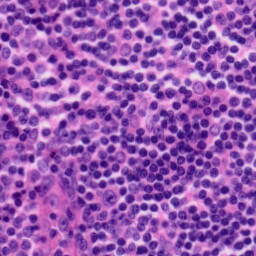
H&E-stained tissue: Tonsil